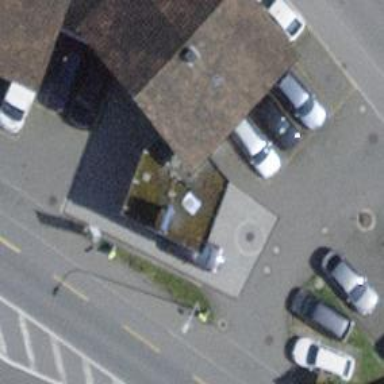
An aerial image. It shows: Fuel station.